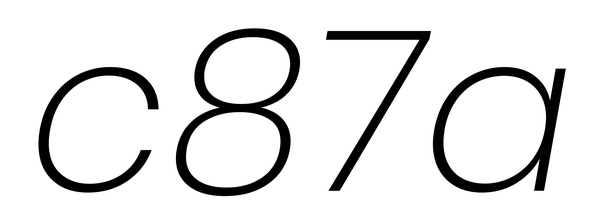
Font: Poppins-ExtraLightItalic